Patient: sex F, age 63
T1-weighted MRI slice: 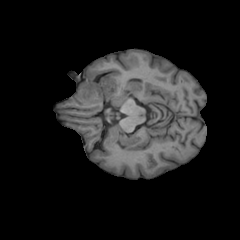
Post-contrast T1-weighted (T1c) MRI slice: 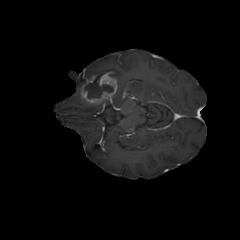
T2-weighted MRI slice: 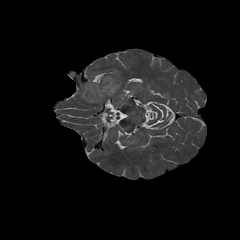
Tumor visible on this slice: yes
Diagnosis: Glioblastoma, IDH-wildtype
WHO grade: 4